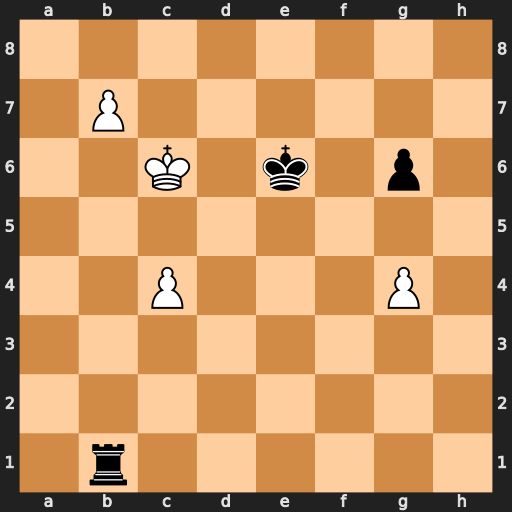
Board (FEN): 8/1P6/2K1k1p1/8/2P3P1/8/8/1r6
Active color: w
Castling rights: -
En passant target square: -
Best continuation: Kc7 Rb4 b8=Q Rxb8 Kxb8